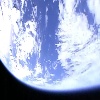
Label: cloud